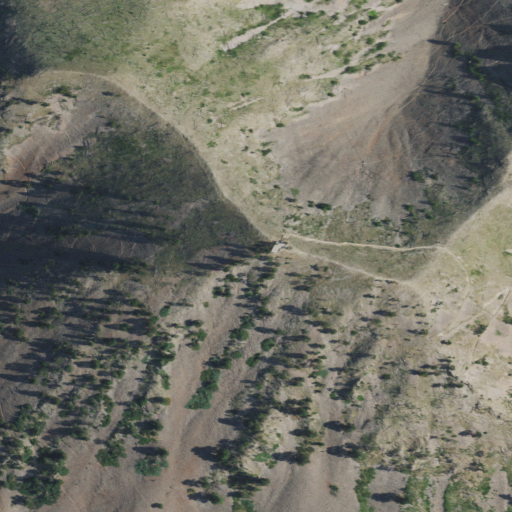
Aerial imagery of mountain in South Dakota named Bear Butte containing grassland and evergreen forest